Question: Count the number of objects in the diagram.
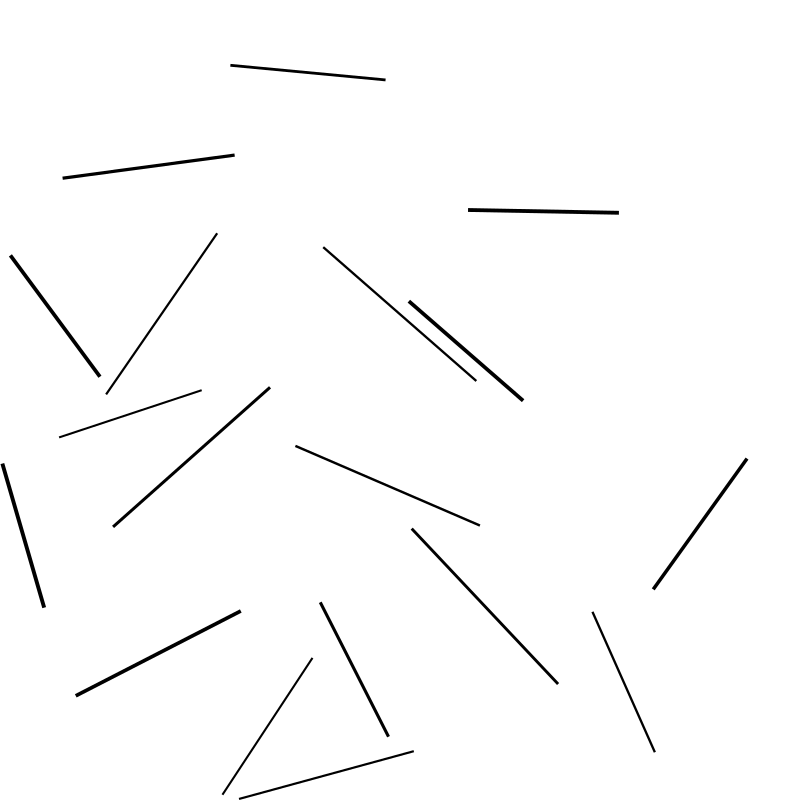
Answer: 18